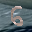
Label: 6